Question: Can someone advise me on how to handle this situation?
I use PHP and JQuery together to create a new url with parameters. However, it's not putting in the ampersand in the url, but rather "#38;". Browsers won't read my second parameter then. I've also tried using "& #38;" (broken to display on SO) which creates echoes it literally, simple "&" also resulting in the html code, "\$" > hex, "&&" > htmlhtml...
How do I get the script to create the &?
I work on the wordpress platform in text mode.
This is what I get when using "&naam":

'''
echo "<script>
$(function() {
$('.checked').click(function(e) {
e.preventDefault();
var dialog = $('<strong>Wat is jou RSVP keuse?</strong>').dialog({
buttons: {
"Ja": function() {
window.location.href = "http://hannelliemarcel.co.za/rsvp-ja?email=" . $Email . "&naam=" . $Naam . "";
},
"Nee": function() {
window.location.href = "http://hannelliemarcel.co.za/rsvp-nee?email=" . $Email . "&naam=" . $Naam . "";
},
"Kanselleer": function() {
dialog.dialog('close');
}
}
});
});
});
</script>";
'''
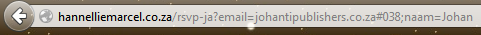
Answer: I was able to fix the issue by means of using the encodeURI (); function within Javascript to use parametrized urls.
Instead of using the HTML code for the ampersand, which is & #38;, I used the UTF-8 format of ampersand, which is &. This is a much safer way of encoding the character.
This is then how it should look like:
'''
<script>
function createAmp(){
var symb = encodeURI('&');
document.getElementById('contentArea').innerHTML = "http://example.com/foo?id=123" + symb + "name=john";
}
</script>
'''
Thanks to everyone's suggestions in the comments, especially @milz.